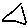
Label: triangle